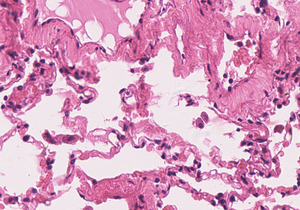
Tumor epithelial tissue: no
Tumor-associated stroma tissue: no
Normal tissue: yes